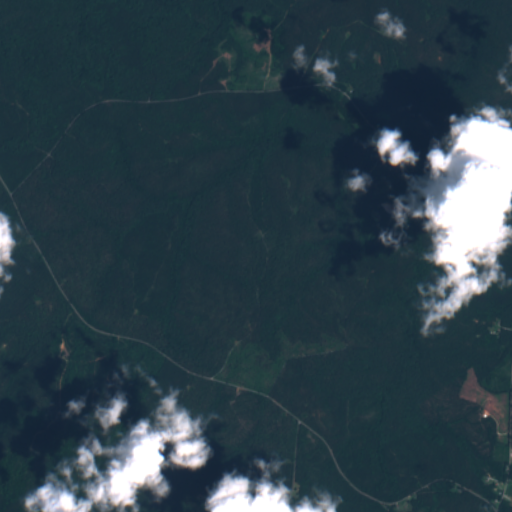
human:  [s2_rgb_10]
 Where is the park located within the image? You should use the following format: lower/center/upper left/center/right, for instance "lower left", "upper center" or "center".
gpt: The park is located in the lower right of the image.
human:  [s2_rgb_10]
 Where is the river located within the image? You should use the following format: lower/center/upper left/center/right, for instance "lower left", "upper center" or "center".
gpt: The river is located in the upper right of the image.
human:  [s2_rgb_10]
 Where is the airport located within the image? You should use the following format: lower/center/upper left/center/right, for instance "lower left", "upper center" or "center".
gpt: There is no airport in the image.